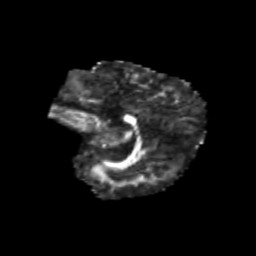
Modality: FA
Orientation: sagittal
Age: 6
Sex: male
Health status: healthy